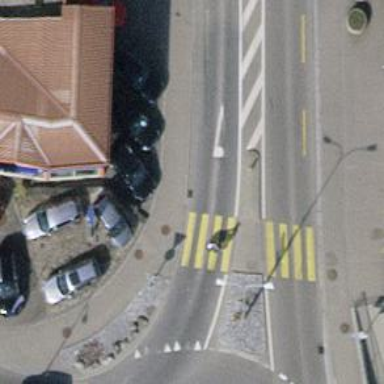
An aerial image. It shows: Asphalt footway with marked zebra crossing that includes crossing island.